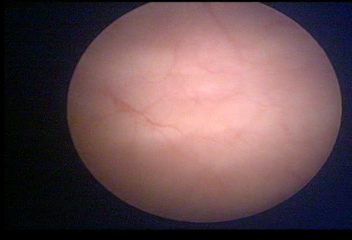
Modality: WLC
Class: Normal mucosa
Bladder cancer association: No